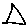
Label: triangle